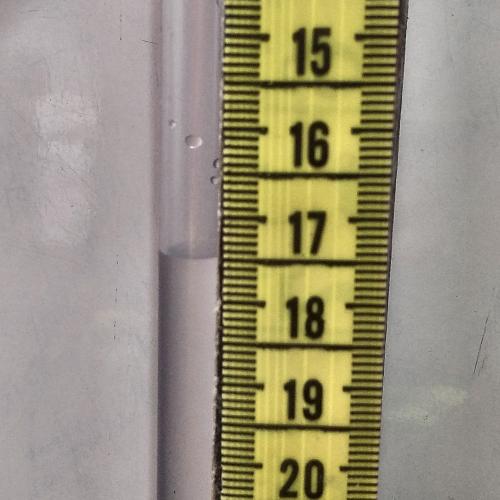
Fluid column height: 17.5 cm